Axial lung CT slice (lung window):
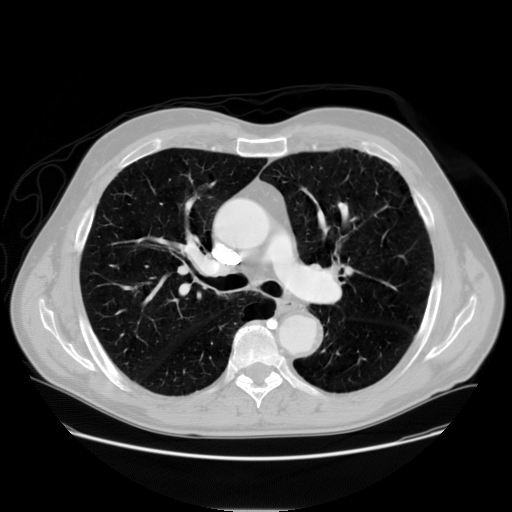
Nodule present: no